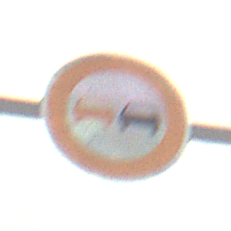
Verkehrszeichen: Ueberholverbot
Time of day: MorningAfternoon
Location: Outdoor (Nature)
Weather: Overcast
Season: Winter
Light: Natural